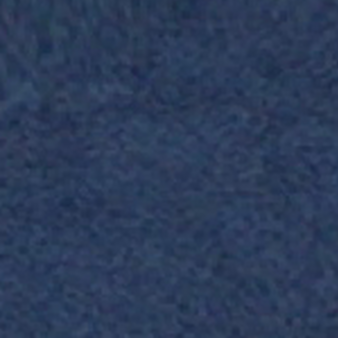
Label: other